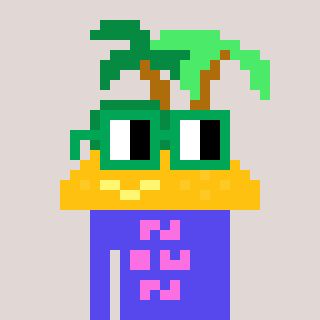
a pixel art character with square green glasses, a island-shaped head and a computerblue-colored body on a warm background